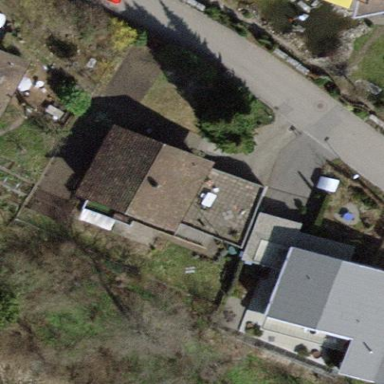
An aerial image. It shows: Detached building.